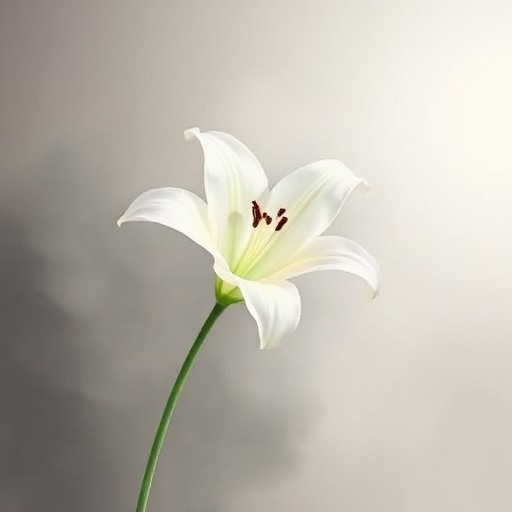
Category: Sympathy